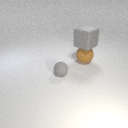
small gray rubber sphere to the left of large brown rubber sphere